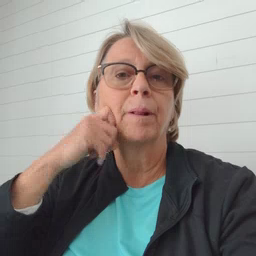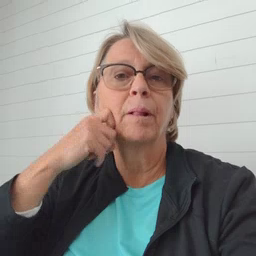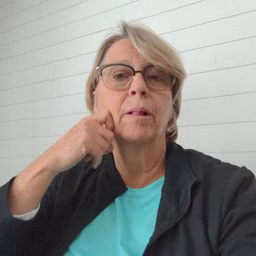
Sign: apple